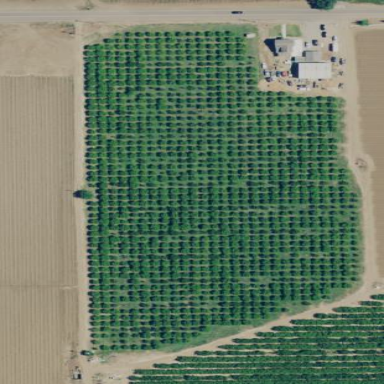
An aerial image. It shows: Orchard filled with cherry trees.